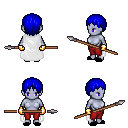
a pixel art fantasy rpg character, female body template, dark elf, purple skin, white cape, red pants, blue plain hairstyle, gold gloves, black slippers, spear, four views (front, back, left, right), 2x2 character sprite sheet, small pixel art, hard edges, no anti-aliasing